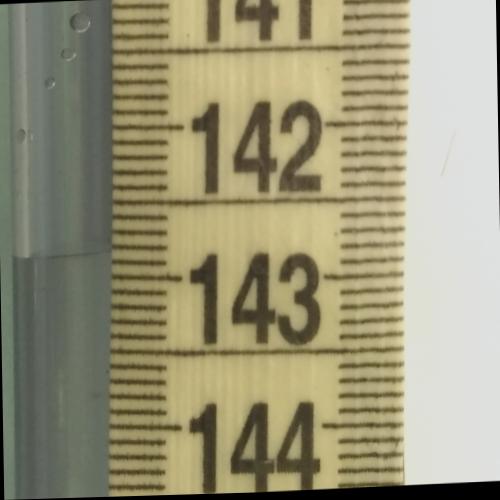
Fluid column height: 142.8 cm